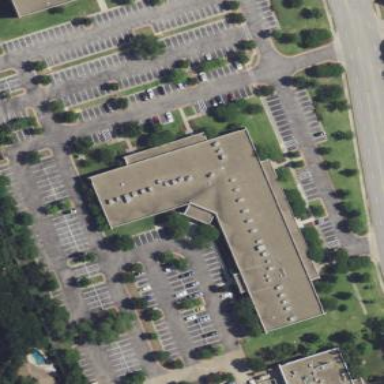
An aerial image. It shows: Office building.